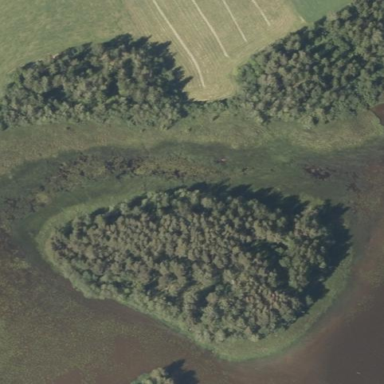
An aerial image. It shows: Islet surrounded by forest.